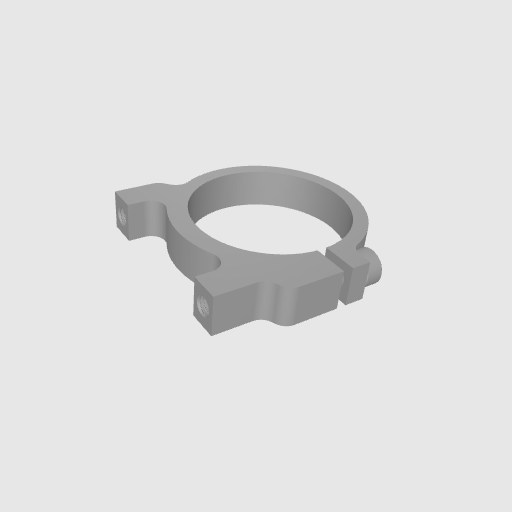
Part: Side1Post2ClampingMount32ID